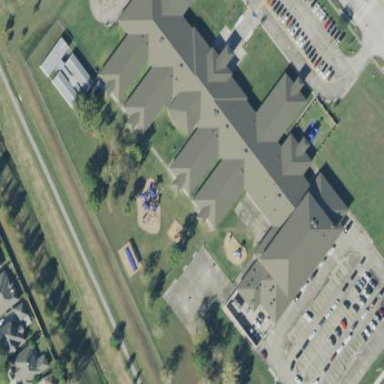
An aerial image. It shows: School building.